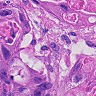
Metastatic tissue present: yes